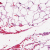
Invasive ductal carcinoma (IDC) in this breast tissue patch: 0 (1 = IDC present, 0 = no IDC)